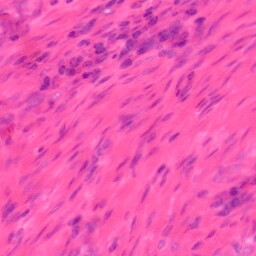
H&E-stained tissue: Colon